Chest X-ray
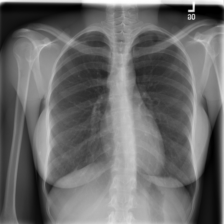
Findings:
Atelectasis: negative
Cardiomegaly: negative
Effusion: negative
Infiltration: negative
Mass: negative
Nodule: negative
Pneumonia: negative
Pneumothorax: negative
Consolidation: negative
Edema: negative
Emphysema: negative
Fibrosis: negative
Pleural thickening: negative
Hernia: negative